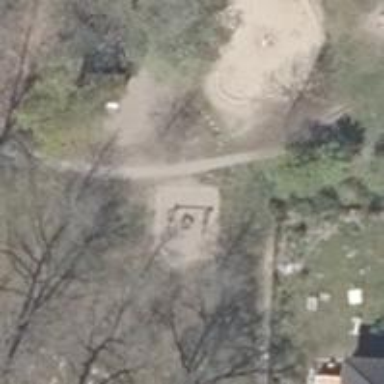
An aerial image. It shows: Playground with pebblestone surface featuring basket swing.